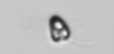
Label: Pyramimonas